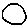
Label: circle